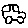
Label: car